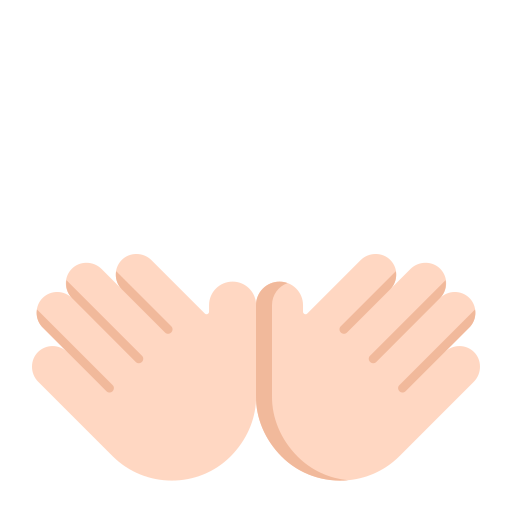
open hands flat light